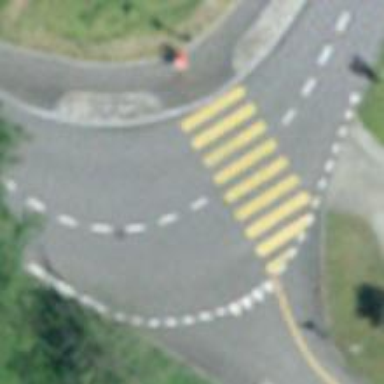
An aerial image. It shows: Zebra crossing on the road.